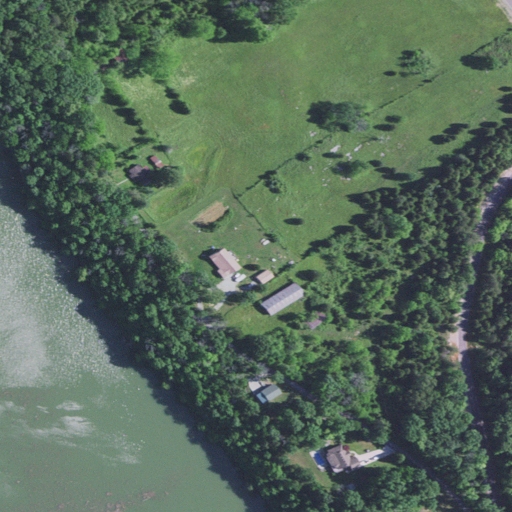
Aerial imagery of valley in Kentucky named Pumpkin Hollow containing pasture, open development, deciduous forest, open water, low intensity development, mixed forest, grassland, evergreen forest, medium intensity development, and barren land